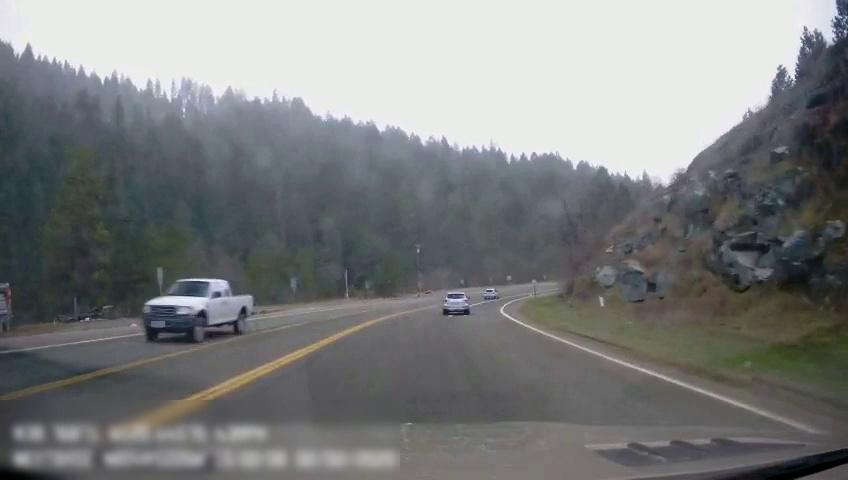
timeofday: Day
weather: Cloudy
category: Drivable Space
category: Vehicles | SUV
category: Vehicles | SUV
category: Vehicles | Truck
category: Lanes | Alternate Lane
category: Lanes | Current Lane
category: Lanes | Opposite Lane
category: Lanes | Opposite Lane
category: Lanes | Alternate Lane
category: Lanes | Current Lane
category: Lanes | Alternate Lane